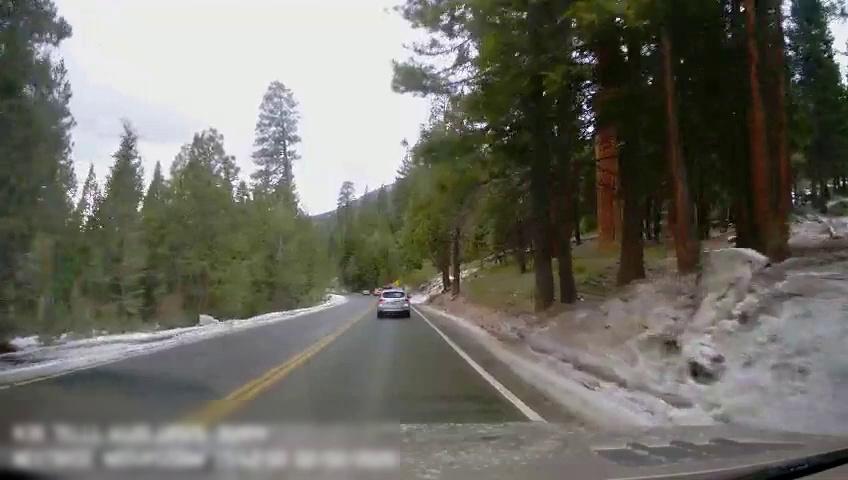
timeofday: Day
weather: Cloudy
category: Drivable Space
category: Vehicles | Car
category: Lanes | Current Lane
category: Lanes | Current Lane
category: Lanes | Opposite Lane
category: Lanes | Opposite Lane